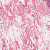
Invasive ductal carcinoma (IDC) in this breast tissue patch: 0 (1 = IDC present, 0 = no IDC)